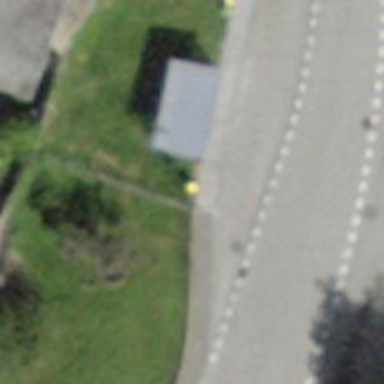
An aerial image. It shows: Post box.